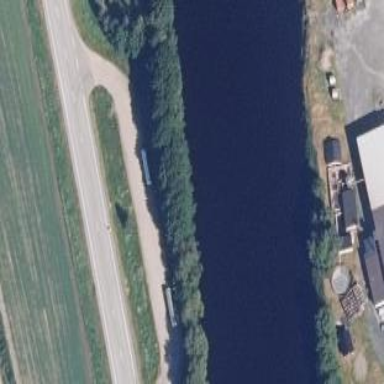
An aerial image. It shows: Rest area along the road.